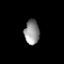
Tissue: prostate
Cell type: T cells
Senescence score: 0.3178
Nuclear area (px): 359
Mean DAPI intensity: 142.733